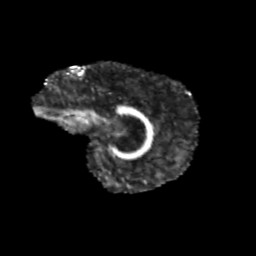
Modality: FA
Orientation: sagittal
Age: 11
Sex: male
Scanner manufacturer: siemens
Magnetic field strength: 3 T
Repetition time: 3.8 s
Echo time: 0.07 s